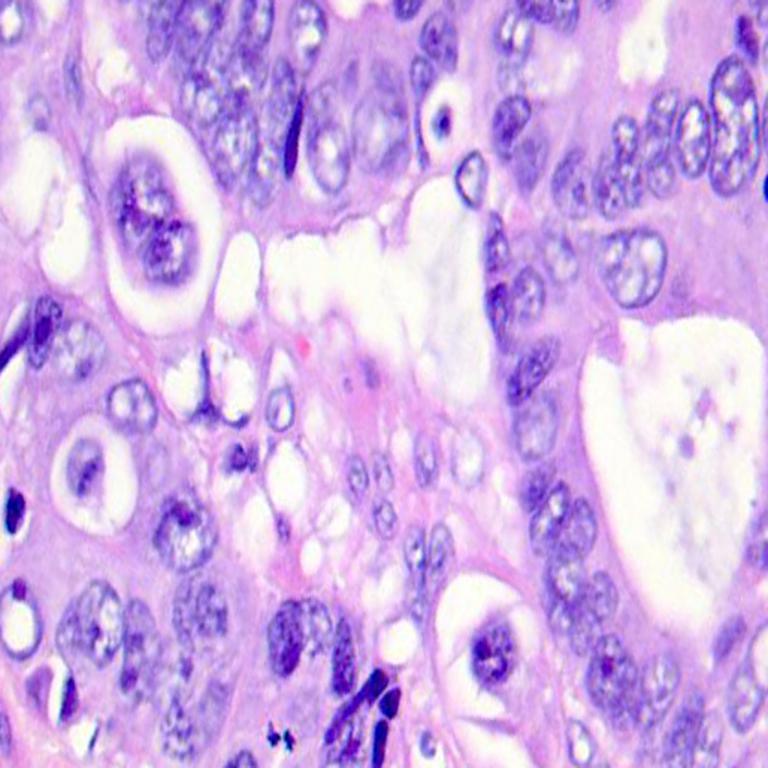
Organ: colon
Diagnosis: adenocarcinomas